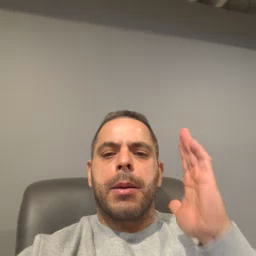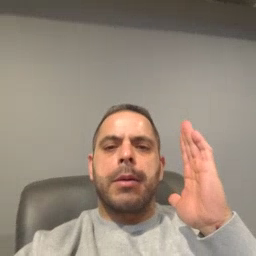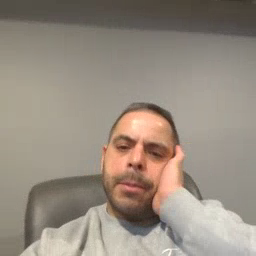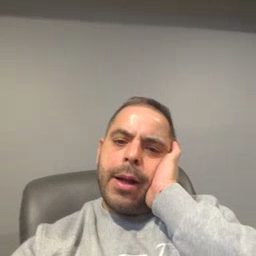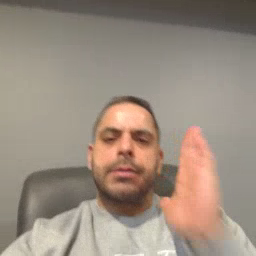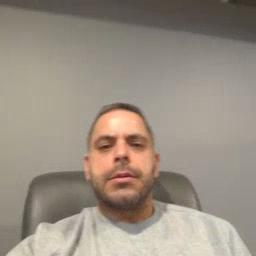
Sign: bed